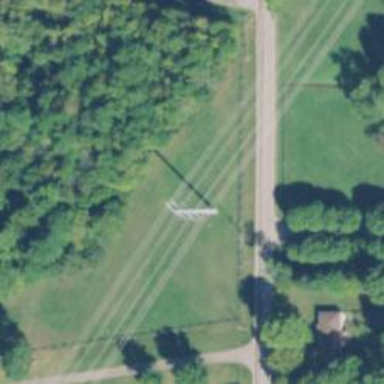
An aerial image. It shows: Power tower.